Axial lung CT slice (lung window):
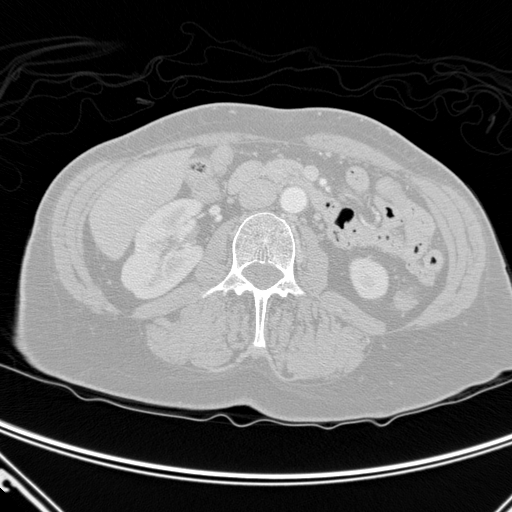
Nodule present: no